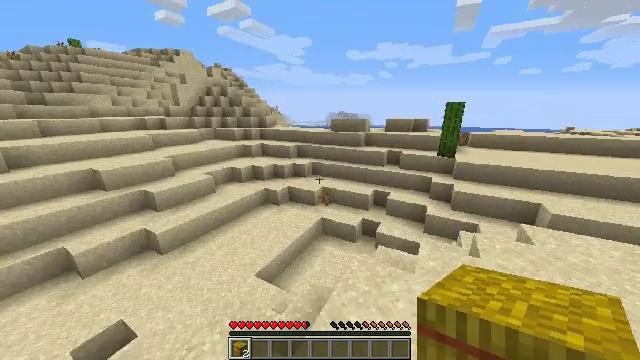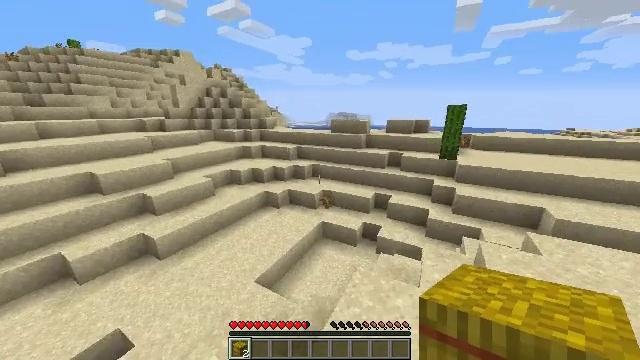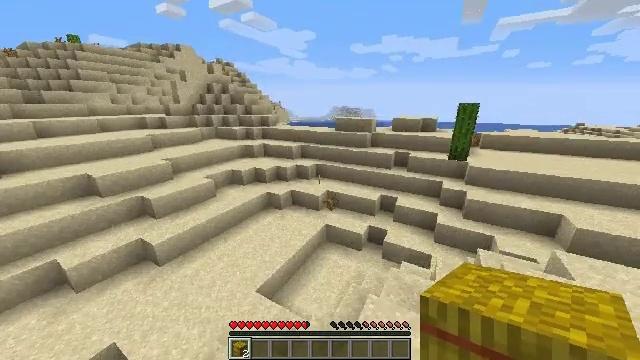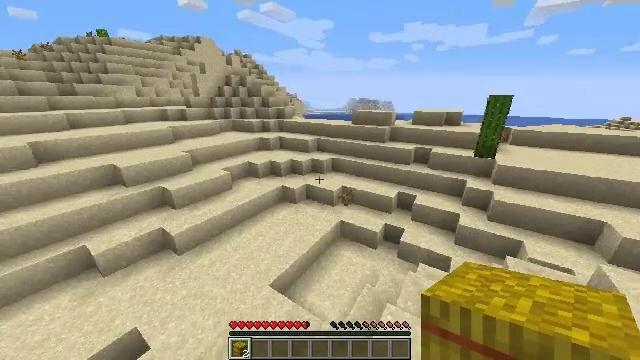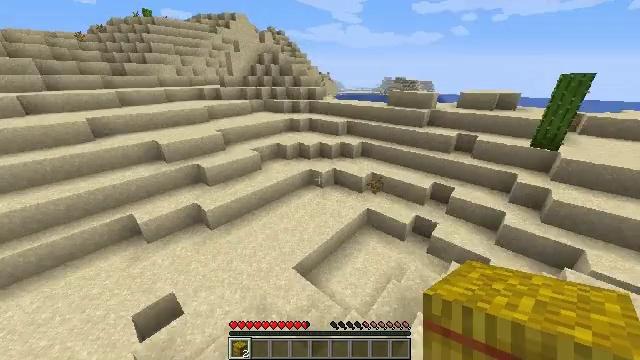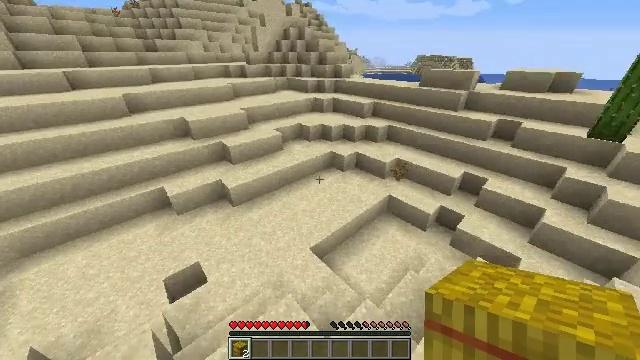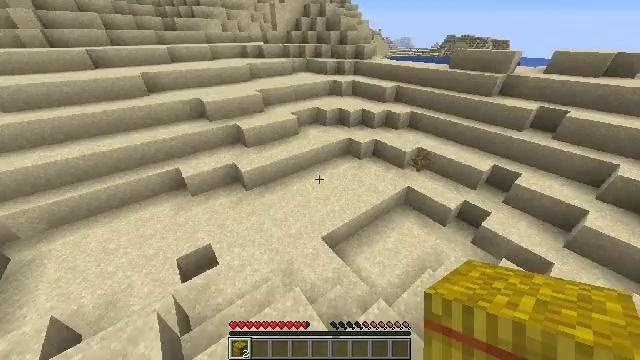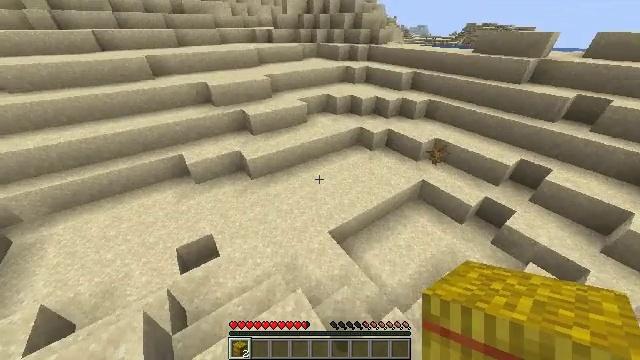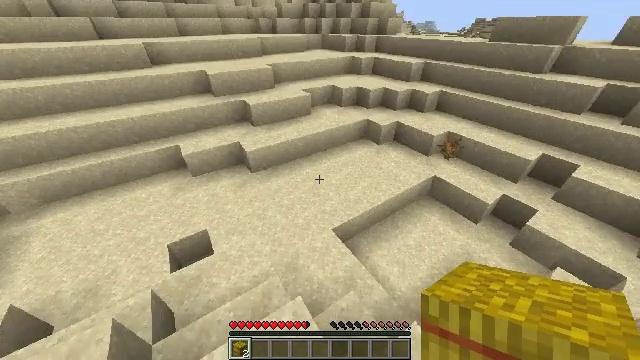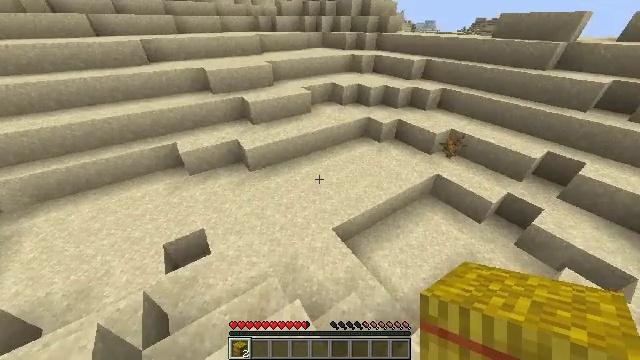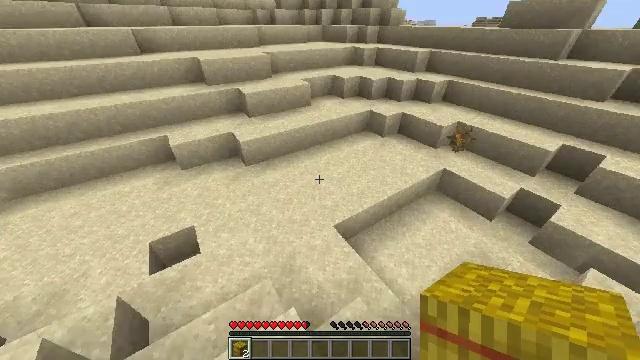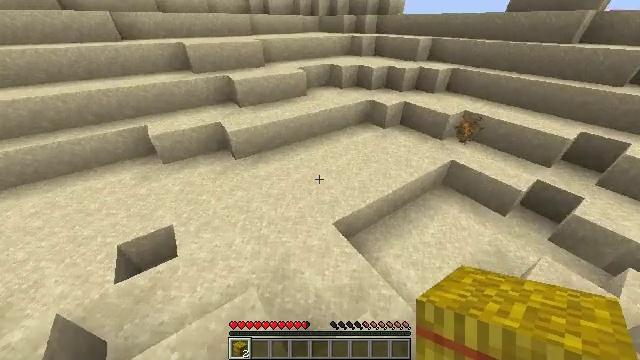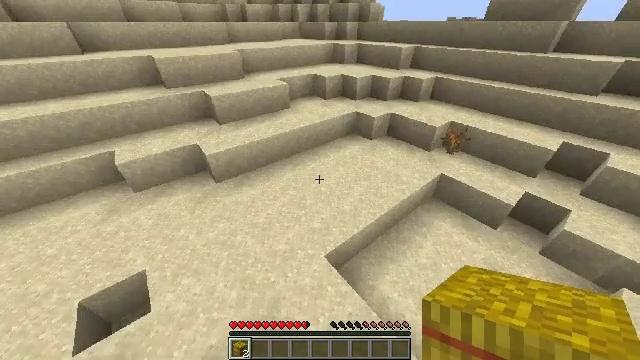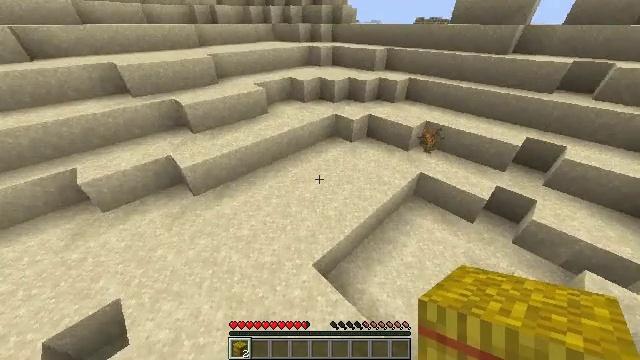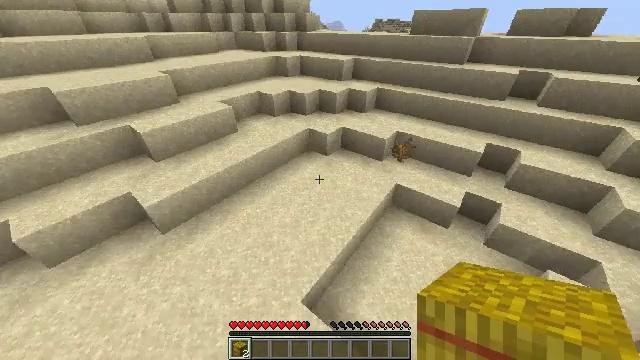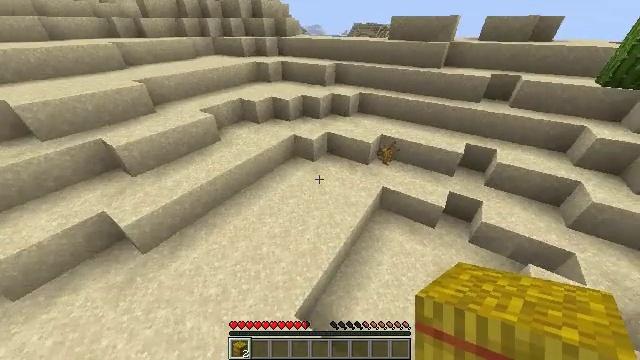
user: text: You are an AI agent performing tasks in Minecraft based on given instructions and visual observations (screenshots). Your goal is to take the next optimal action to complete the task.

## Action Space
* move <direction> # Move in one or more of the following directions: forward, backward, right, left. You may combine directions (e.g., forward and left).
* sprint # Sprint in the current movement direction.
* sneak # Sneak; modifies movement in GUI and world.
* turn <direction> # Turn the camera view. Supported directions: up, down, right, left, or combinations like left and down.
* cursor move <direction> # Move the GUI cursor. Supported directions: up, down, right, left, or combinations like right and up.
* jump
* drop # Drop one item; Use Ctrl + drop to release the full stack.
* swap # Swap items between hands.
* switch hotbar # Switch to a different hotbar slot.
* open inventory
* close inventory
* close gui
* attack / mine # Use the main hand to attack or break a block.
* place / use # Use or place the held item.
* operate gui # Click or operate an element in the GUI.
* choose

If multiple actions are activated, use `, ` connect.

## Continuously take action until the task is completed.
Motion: motion action
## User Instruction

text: Drop a hay block.
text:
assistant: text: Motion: move forward, sprint, jump
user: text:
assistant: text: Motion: move forward and move left, sprint, turn down, jump
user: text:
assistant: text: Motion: move forward and move left, sprint, turn left and down, jump
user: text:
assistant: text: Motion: move forward and move left, sprint, turn left and down, jump
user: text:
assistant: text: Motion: move forward and move left, sprint, turn left and down, jump
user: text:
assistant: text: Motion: move forward and move left, sprint, turn left and down, jump
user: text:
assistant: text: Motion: move forward and move left, sprint, turn left and down, jump
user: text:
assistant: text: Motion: move forward, sprint, turn left, jump
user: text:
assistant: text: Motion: move forward, sprint, jump
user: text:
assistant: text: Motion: move forward, sprint, jump
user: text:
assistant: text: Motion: move forward, sprint, jump
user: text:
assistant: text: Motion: move forward, sprint, turn right, jump
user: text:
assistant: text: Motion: move forward, sprint, turn right, jump
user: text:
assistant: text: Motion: move forward, sprint, turn right, jump
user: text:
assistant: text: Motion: move forward, sprint, turn right, jump
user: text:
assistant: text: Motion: move forward, sprint, turn right, jump
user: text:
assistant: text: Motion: move forward, sprint, turn right and up, jump
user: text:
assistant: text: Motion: move forward, sprint, turn up, jump
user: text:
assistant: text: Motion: move forward, sprint, turn up, jump
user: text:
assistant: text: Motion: move forward, sprint, turn left and up, jump
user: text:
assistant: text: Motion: move forward, sprint, turn left and up, jump
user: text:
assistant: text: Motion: move forward, sprint, turn up
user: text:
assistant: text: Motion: move forward, sprint
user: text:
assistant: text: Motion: move forward, sprint
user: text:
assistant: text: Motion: move forward, sprint, turn right and up
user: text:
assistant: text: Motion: move forward, sprint
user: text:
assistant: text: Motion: move forward, sprint, turn up
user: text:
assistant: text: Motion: move forward, sprint, turn up
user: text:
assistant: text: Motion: move forward, sprint, turn left and up
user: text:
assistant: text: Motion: move forward, sprint, turn up